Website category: auto
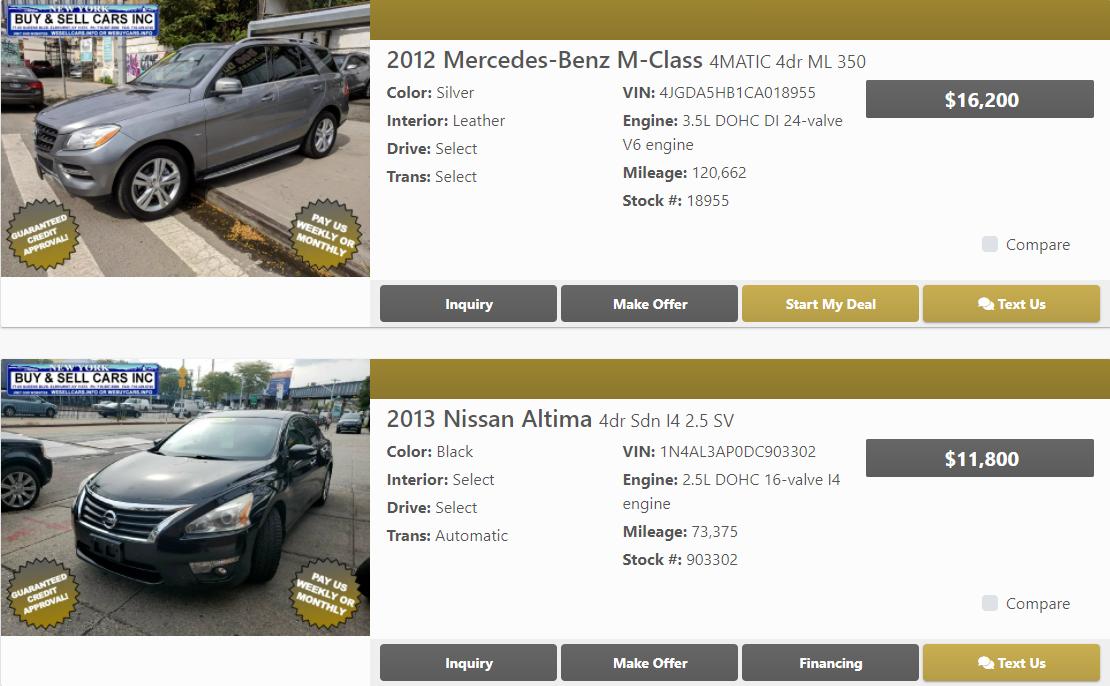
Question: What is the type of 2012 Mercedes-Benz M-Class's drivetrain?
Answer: Select

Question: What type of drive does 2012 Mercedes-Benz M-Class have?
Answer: Select

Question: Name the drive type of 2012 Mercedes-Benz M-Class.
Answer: Select

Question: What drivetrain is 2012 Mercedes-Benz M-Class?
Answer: Select

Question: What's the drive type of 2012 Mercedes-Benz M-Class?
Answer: Select

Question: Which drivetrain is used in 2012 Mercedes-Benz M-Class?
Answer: Select

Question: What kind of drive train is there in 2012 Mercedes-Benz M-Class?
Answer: Select

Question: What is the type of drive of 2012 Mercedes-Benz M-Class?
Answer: Select

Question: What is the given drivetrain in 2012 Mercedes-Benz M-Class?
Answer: Select

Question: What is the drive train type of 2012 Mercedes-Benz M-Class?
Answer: Select

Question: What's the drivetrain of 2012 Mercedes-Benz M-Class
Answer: Select

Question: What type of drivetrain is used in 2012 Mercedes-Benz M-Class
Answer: Select

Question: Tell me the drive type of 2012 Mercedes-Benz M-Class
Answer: Select

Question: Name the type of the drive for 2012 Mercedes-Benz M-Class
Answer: Select

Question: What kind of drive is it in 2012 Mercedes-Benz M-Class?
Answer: Select

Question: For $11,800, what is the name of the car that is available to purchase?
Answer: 2013 Nissan Altima

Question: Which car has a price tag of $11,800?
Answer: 2013 Nissan Altima

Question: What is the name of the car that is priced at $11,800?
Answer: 2013 Nissan Altima

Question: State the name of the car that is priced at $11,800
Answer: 2013 Nissan Altima

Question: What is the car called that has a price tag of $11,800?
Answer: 2013 Nissan Altima

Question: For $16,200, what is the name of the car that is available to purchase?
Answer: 2012 Mercedes-Benz M-Class

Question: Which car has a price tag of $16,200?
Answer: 2012 Mercedes-Benz M-Class

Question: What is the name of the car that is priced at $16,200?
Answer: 2012 Mercedes-Benz M-Class

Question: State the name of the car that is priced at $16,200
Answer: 2012 Mercedes-Benz M-Class

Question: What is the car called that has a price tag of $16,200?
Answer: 2012 Mercedes-Benz M-Class

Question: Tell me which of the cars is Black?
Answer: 2013 Nissan Altima

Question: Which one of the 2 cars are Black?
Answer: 2013 Nissan Altima

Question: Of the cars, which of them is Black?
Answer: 2013 Nissan Altima

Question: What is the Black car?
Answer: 2013 Nissan Altima

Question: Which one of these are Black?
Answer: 2013 Nissan Altima

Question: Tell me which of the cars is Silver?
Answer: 2012 Mercedes-Benz M-Class

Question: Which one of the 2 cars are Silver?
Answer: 2012 Mercedes-Benz M-Class

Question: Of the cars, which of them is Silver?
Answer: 2012 Mercedes-Benz M-Class

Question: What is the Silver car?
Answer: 2012 Mercedes-Benz M-Class

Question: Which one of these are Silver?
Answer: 2012 Mercedes-Benz M-Class

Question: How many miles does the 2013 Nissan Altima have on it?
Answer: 73,375

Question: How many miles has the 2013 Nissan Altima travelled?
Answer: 73,375

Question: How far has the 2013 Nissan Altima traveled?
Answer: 73,375

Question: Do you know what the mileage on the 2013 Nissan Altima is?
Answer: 73,375

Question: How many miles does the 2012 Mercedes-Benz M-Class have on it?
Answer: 120,662

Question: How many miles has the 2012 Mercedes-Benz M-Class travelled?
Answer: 120,662

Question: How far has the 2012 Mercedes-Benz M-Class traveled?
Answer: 120,662

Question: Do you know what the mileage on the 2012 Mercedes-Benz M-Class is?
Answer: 120,662